Question: I have a dictionary which has a list of values and I want to use only the first value of each pair before the first comma. Is that possible?

If you came across anything similar please write it down
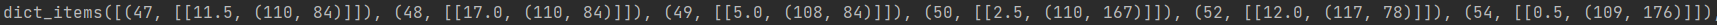
Answer: The output you expect is unclear. If you want a dictionary in which you only keep the first item of the sublist, use a dictionary comprehension:
Assuming 'dic1' the input.
'''
dic2 = {k:v[0][0] for k,v in dic1.items()}
'''